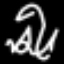
Label: squiggle